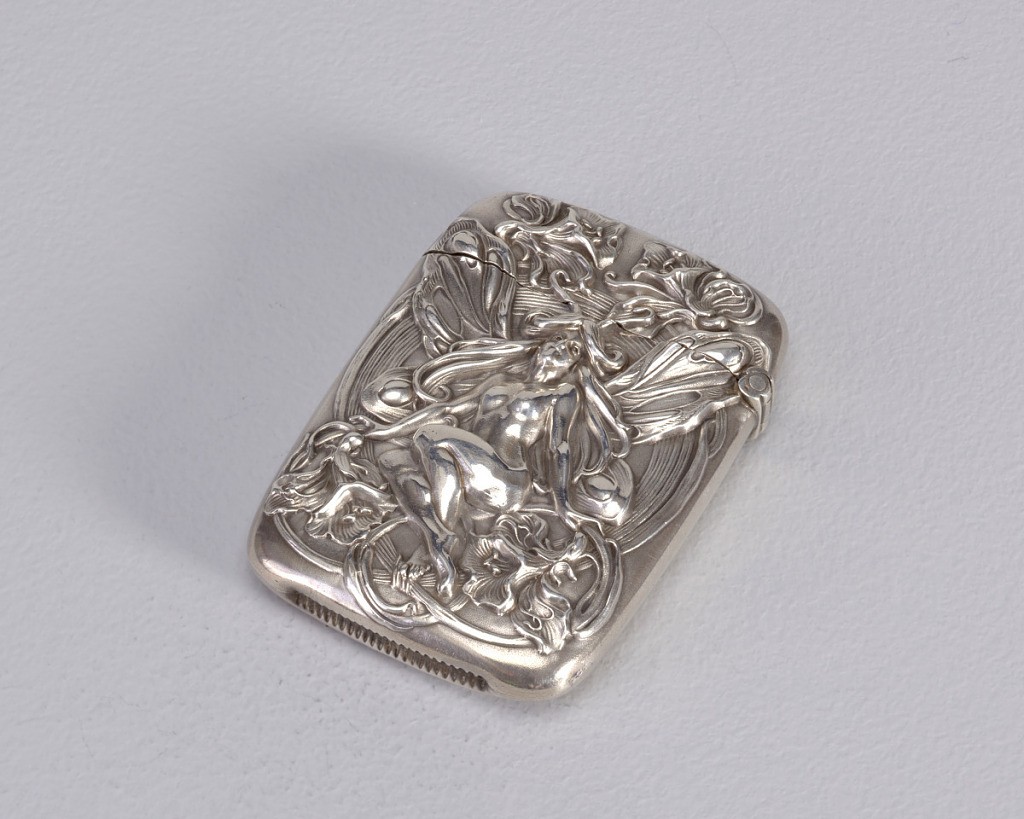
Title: Seated Winged Female
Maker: William B. Kerr & Company, Newark, New Jersey, 1855 - 1927
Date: ca. 1900
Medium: Silver
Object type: Matchsafe
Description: Oblong, with rounded corners and sides, featuring raised decoration of seated, nude, winged female with outstretched arms that rest upon oversized, stylized lily flowers. Two more oversized flowers are above her head on lid, large, stem-like swirls a part of background. Reverse features similar flowers on lid and similar stem-like decoration on body, framing monogramed central reserve, inscribed D.B.G. Hinge on side. Striker recessed in small groove on bottom.